Question: I'm new to using Windows forms. I'm trying add data to my database using entity frame work 6. I have created my entity model, and a data datasource as what I have read that I need to do because I can't reference my entity model without it.
So far, I have a button that I want to use to add the data. I'm not going to use a grid or something like that. I'm just trying to add data I assigned manually.
I wanted to do 'IMF_Main.SaveChanges();' or something similar.
Here is my code so far:
'''
public partial class frm_Main : Form
{
C_TEST_IMF_Main IMF_Main;
public frm_Main()
{
InitializeComponent();
}
private void btnPay_Click(object sender, EventArgs e)
{
IMF_Main = new C_TEST_IMF_Main();
IMF_Main.BrandID = "TAE1";
IMF_Main.CategoryID = "TAE2";
IMF_Main.SubCategoryID = "TAE3";
IMF_Main.ClassID = "TAE4";
IMF_Main.GenderID = "TAE5";
IMF_Main.First_SRP = Convert.ToDecimal("1.00");
IMF_Main.Current_SRP = Convert.ToDecimal("2.00");
IMF_Main.Previous_SRP = Convert.ToDecimal("3.00");
IMF_Main.isActive = Convert.ToBoolean(1);
IMF_Main.DateCreated = DateTime.Now;
IMF_Main.CoaID = "TAETAETAETAE";
IMF_Main.SubCoaID = "TAETAETAETAE2";
}
}
'''
And here is my structure:
Additional Note: GroundCommander is the name of my Database and GroundCommanderEntities is my entity model

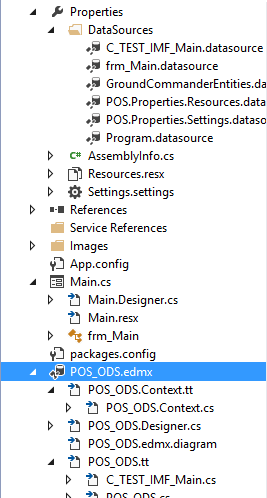
Answer: You need to add an object of 'IMF_Main' and than call 'SaveChanges' of context class. At the end of your code write below code.
'''
using(POS_ODS obj=new POS_ODS())
{
obj.IMF_Main.Add(IMF_Main);
obj.SaveChanges();
}
'''
Here 'POS_ODS' is name of your 'DBContext' class.